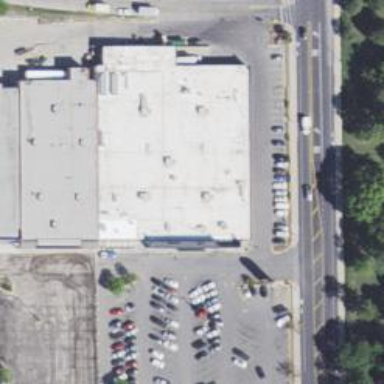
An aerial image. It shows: Supermarket.